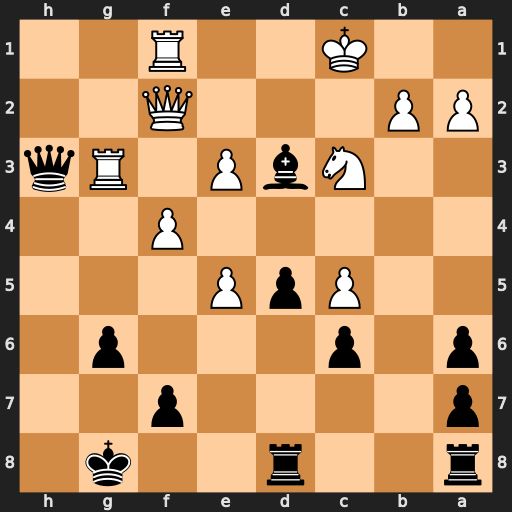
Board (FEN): r2r2k1/p4p2/p1p3p1/2PpP3/5P2/2NbP1Rq/PP3Q2/2K2R2
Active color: b
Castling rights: -
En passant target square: -
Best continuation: Qxf1+ Qxf1 Bxf1